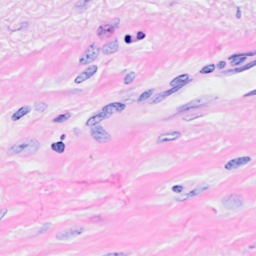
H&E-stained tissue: Breast